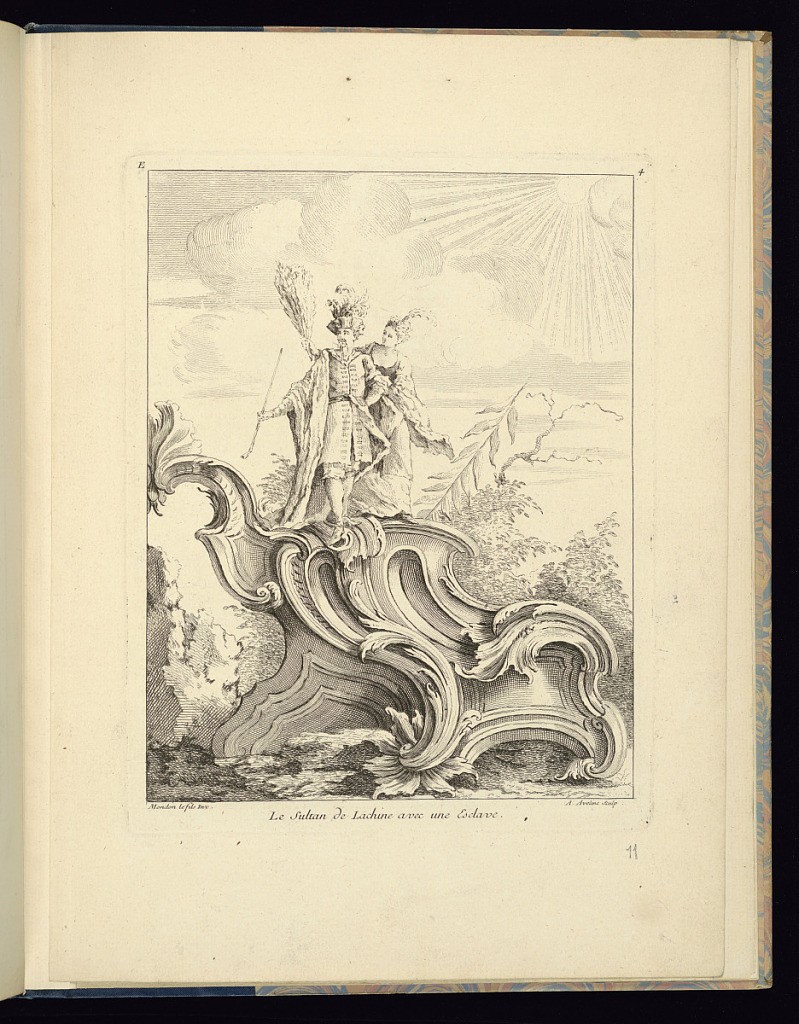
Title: Le Sultan de Lachine avec une Escalve
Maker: François-Thomas Mondon, French, 1709 – 1755
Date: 1736
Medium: Etching and engraving on laid paper
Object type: Print
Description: A chinoiserie (European decorative arts and architectural style inspired by fanciful ideas of China and East Asia) ornament print featuring a male and female figure standing on top of rocaille ornament in a fantastical landscape. The man wearing a hat with feathers holds a long pipe, the woman behind him has a single feather in her hair and holds a bunch of feathers or leaves above the man's shoulder. The ornament includes c-scrolls, scrolling leaves (rinceaux), shells, and feathers. The landscape includes trees and rocks, and the sun and clouds are visible in the sky above. The plate is titled, numbered, and signed.